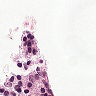
Metastatic tissue present: no